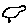
Label: bird